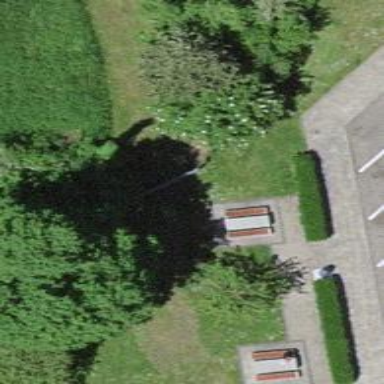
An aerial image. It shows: Picnic table located in leisure land area.